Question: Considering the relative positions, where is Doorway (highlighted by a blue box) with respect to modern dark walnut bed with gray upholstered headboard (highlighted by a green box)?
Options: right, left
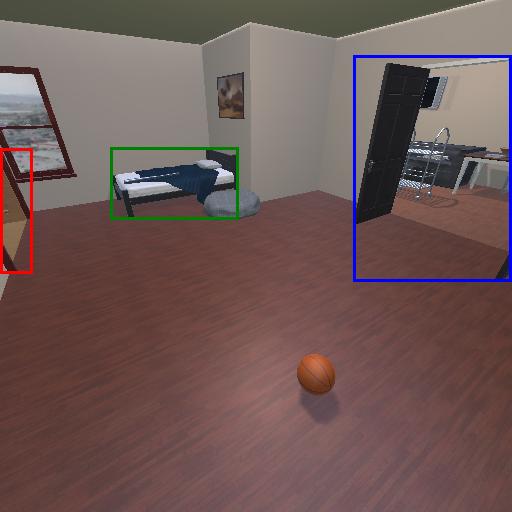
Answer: right